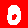
Digit: 0